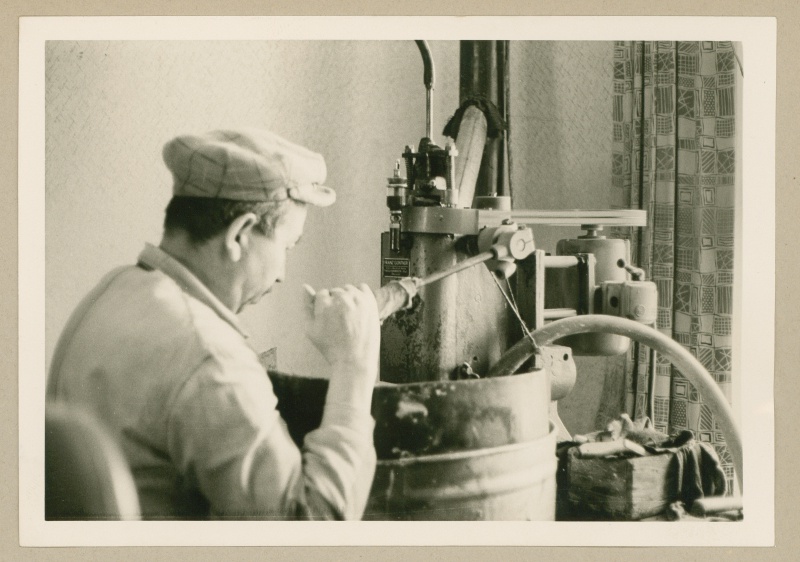
Institution: Österreichisches Museum für Volkskunde Wien
Schlagwörter: hand, mann, weiß, holz, hut, nase, ohr, schwarz, zimmer, tuch, karo, jacke, kappe, mütze, kleidung, rahmen, vorhang, öl, tücher, schleifen, schulter, arbeit, kübel, lehne, formen, sepia, arbeiter, industrie, kutter, gardine, tapete, handarbeit, nähen, metall, knöpfe, konzentration, foto, fotografie, eisen, maschine, schmutz, lappen, gerät, technik, milch, druck, schwarz weiß, staub, kiste, fass, kasten, handwerk, handwerker, werkstatt, werkzeug, karg, bottich, eimer, cape, stampfen, metal, presse, schrauben, kessel, vergangenheit, schlauch, hebel, rätselhaft, motor, apparat, bohren, apparatur, arbeitskleidung, most, altermann, maschiene, fräse, große ohren, spartanisch, hydraulik, gerätschaft, schwarz.weiß, werkstat, bohrmaschine, schraubenschlüssel, cutter, scwiele, maschene, starke arbeit, alte kleidung